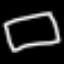
Label: square